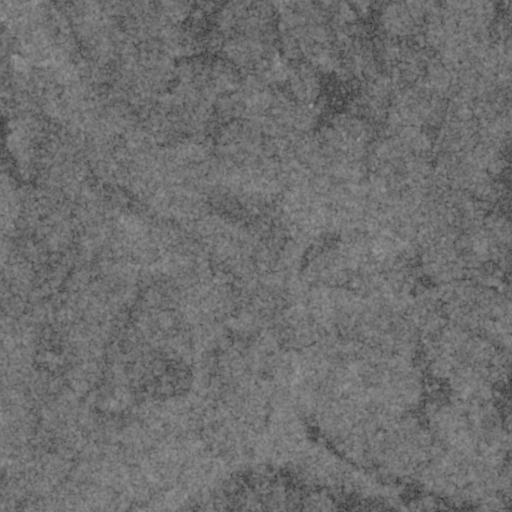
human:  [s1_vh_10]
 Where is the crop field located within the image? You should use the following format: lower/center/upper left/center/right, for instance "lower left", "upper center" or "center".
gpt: The crop field is located in the upper center of the image.
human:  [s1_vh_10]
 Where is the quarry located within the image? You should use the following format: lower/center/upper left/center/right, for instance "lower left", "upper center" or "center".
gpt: The quarry is located in the upper center of the image.
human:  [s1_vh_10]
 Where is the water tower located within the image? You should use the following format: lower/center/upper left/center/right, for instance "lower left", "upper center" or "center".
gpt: The water tower is located in the upper right of the image.
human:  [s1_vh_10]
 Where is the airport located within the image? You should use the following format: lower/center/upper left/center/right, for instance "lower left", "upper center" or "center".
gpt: There is no airport in the image.

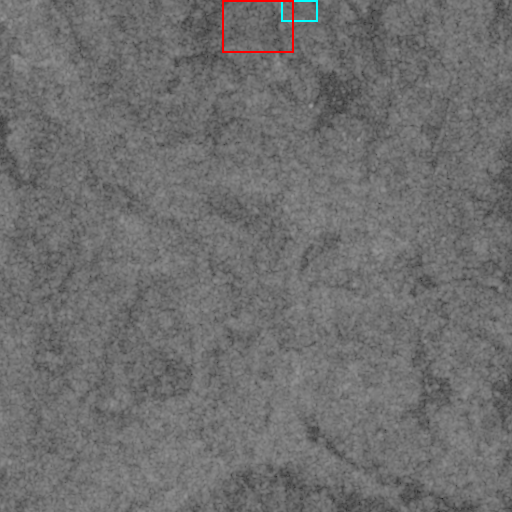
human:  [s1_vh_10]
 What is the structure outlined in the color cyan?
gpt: The structure outlined in cyan is a crop field.
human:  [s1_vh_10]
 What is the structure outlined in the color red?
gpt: The structure outlined in red is a quarry.
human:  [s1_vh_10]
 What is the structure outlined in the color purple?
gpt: There is no purple outline.